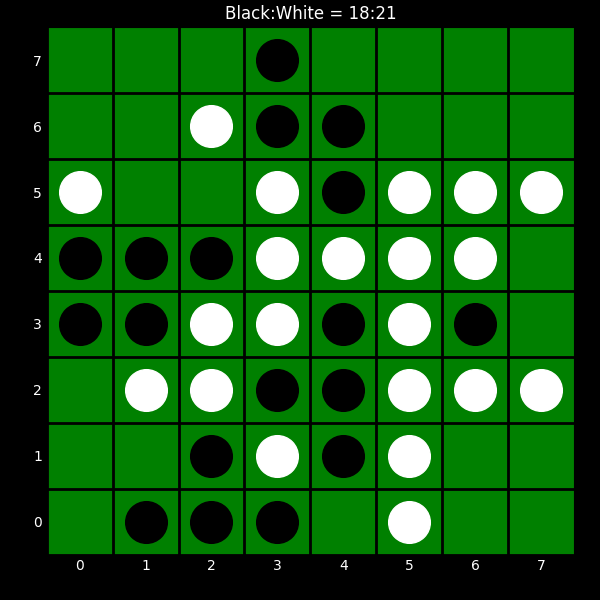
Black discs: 18
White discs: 21